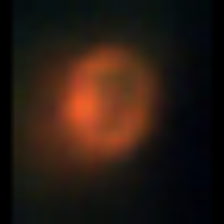
Taxon: NanoPlankton
Group: Other